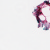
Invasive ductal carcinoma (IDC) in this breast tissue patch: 0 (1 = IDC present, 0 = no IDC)